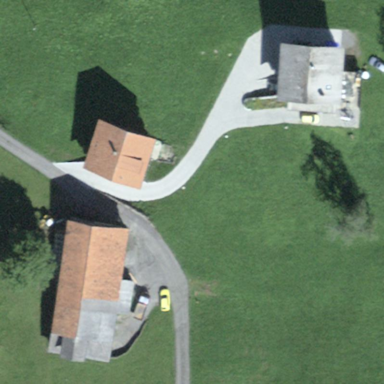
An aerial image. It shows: Farmyard in rural farm setting.